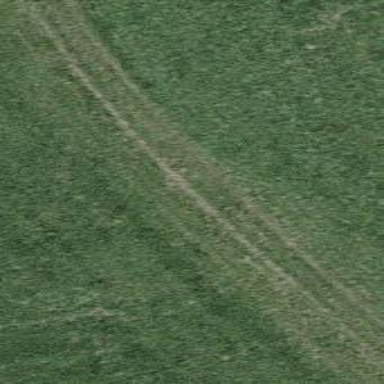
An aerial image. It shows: Track with grade 4 tracktype.